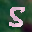
Label: 5